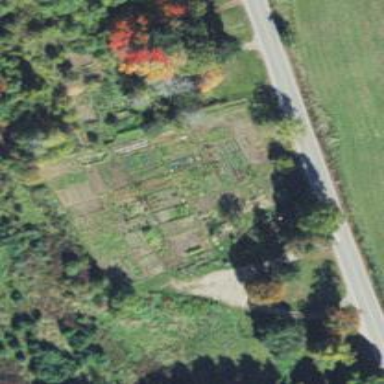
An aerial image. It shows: Community garden filled with leisure land.